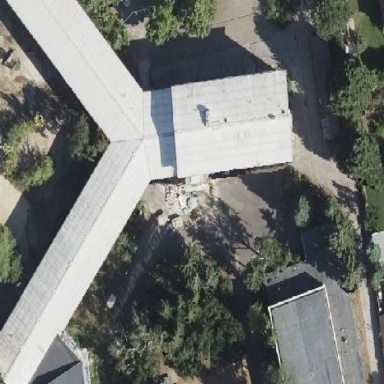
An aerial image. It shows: Flat-roofed school building.